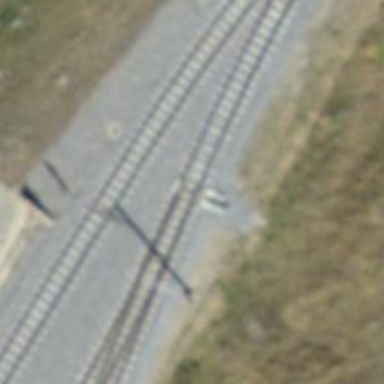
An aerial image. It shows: Railway switch.